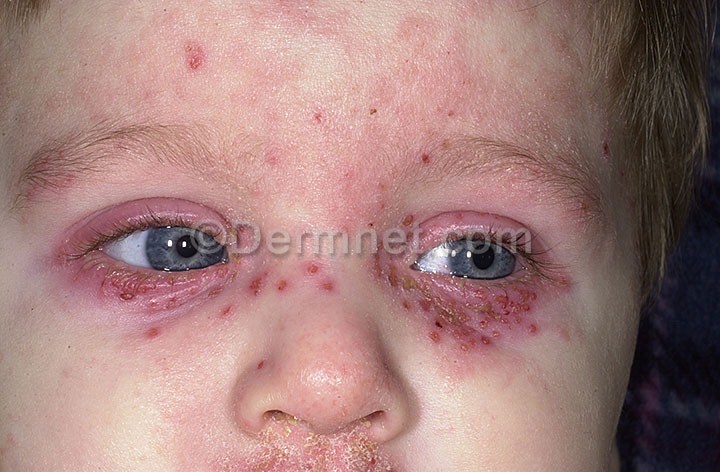
Disease: Warts Molluscum and other Viral Infections